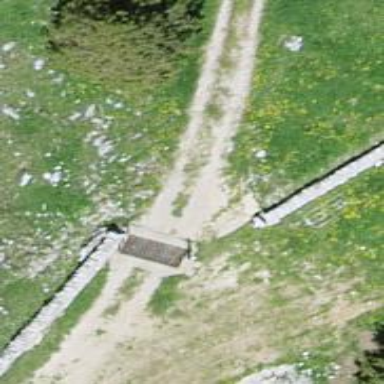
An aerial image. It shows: Cattle grid barrier.